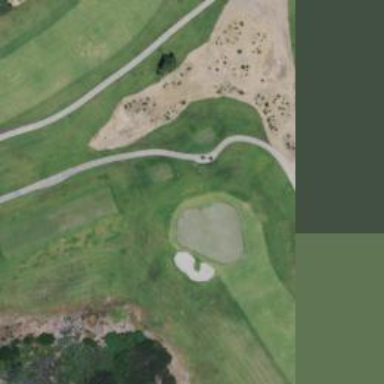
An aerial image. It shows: View of golf hole.